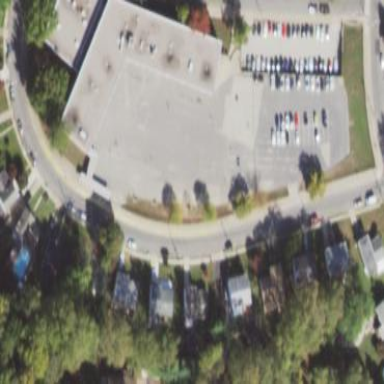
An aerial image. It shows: Asphalt schoolyard.